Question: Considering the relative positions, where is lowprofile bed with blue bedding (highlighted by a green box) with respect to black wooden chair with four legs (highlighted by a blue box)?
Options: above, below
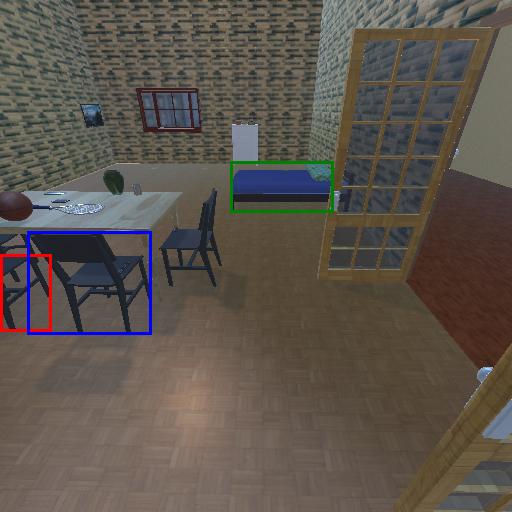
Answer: above